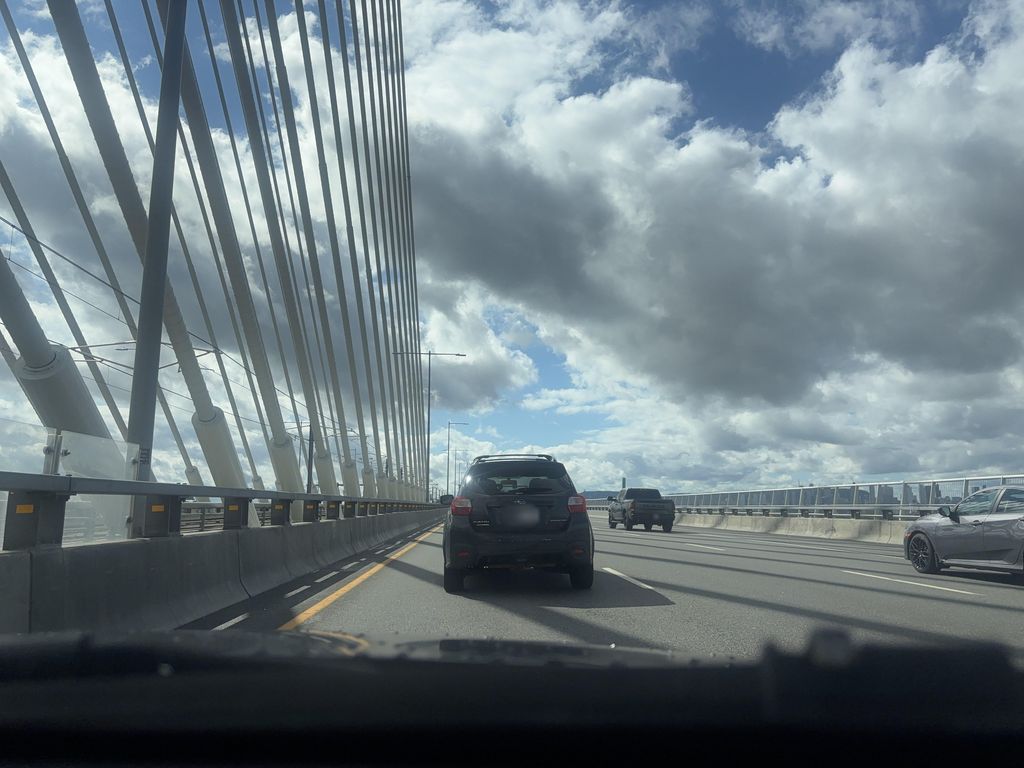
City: montreal